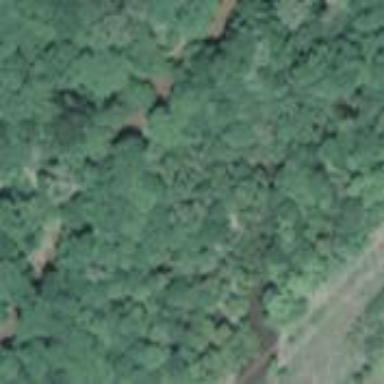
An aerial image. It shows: Mixed woodland area with variety of leaf types and cycles.